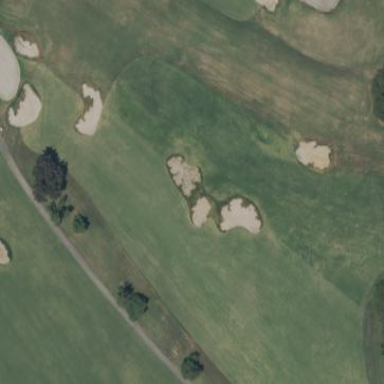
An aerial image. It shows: Scenic golf fairway.